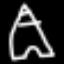
Label: The Eiffel Tower